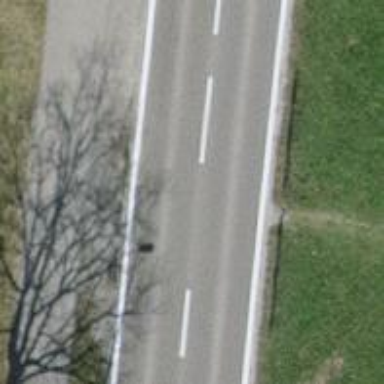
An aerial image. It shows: Secondary road with asphalt surface and separate sidewalk.